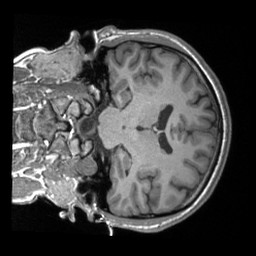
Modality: T1w
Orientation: coronal